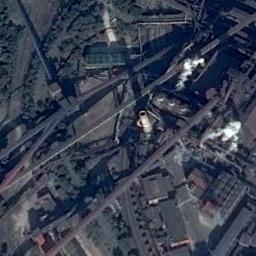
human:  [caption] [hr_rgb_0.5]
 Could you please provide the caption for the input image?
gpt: There are four thermal power stations in the picture, divided into two groups .

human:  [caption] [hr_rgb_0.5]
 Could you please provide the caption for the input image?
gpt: The thermal power station is next to some buildings and trees with white mist above .

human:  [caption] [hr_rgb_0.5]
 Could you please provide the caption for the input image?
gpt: Many buildings are near the thermal power station .

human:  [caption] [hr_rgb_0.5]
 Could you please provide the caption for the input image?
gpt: In the thermal power plant, there are workshops, Machinery and equipment, pipelines, and two chimneys  One is smoking and the other is a cooling tower .

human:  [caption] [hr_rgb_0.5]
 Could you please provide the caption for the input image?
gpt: There are many black buildings and several chimneys on the thermal power station .